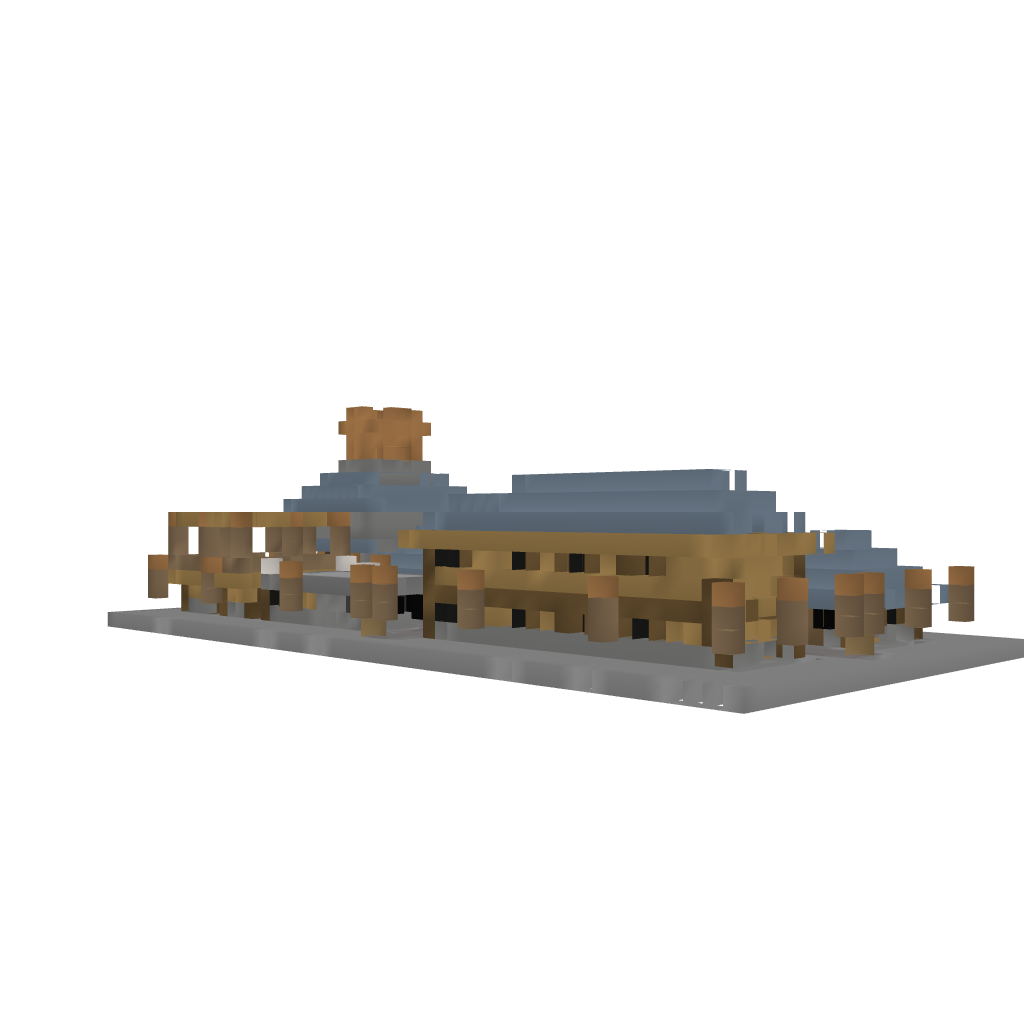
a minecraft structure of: Mini Village